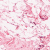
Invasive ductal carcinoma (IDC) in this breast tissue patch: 0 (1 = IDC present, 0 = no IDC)